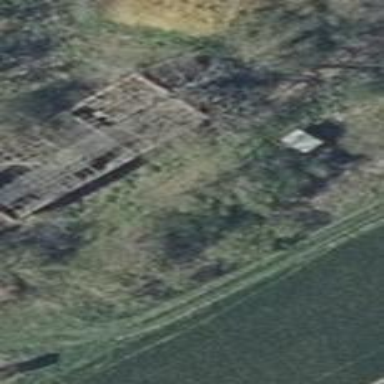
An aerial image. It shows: Ruins of building.